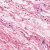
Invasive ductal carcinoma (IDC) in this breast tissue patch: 0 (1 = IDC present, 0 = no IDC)